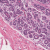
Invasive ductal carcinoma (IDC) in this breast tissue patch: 0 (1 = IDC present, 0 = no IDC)